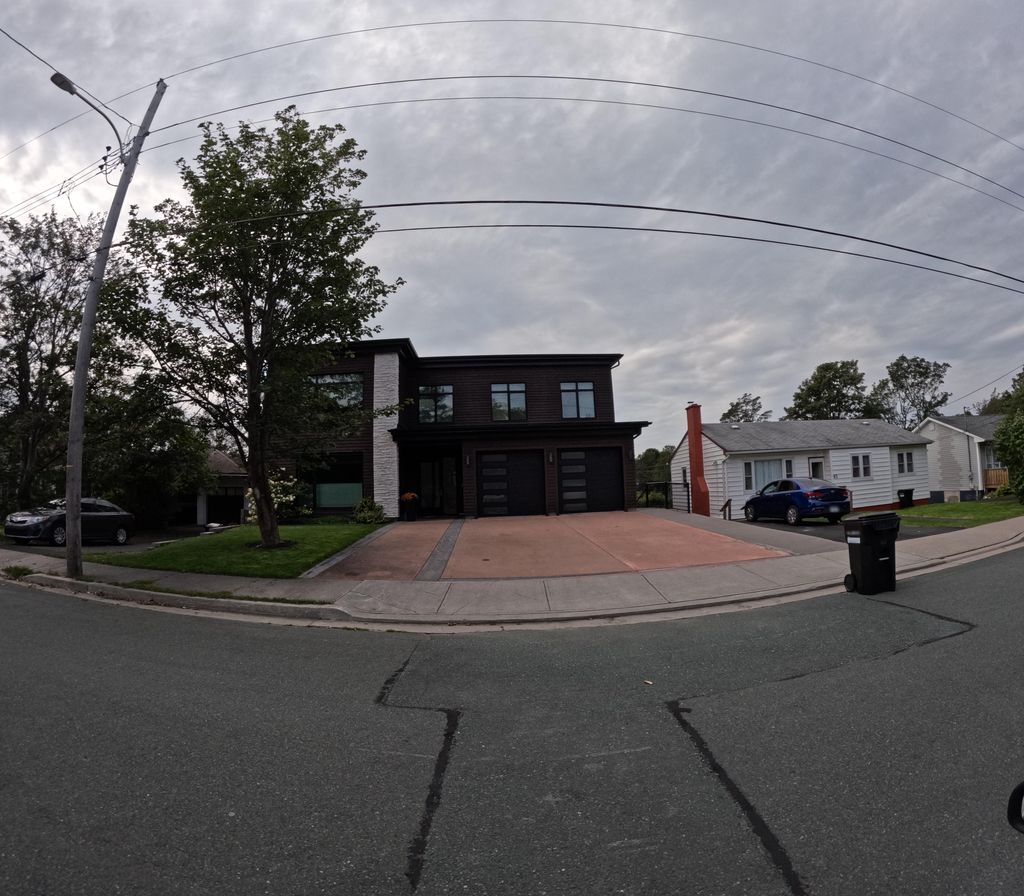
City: st_johns